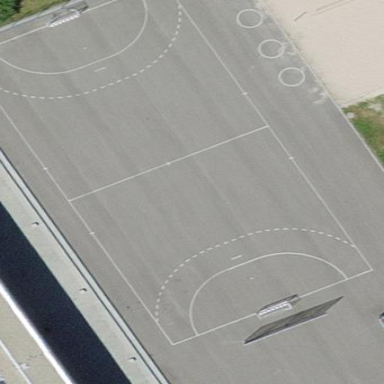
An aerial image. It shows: Soccer pitch with asphalt surface.